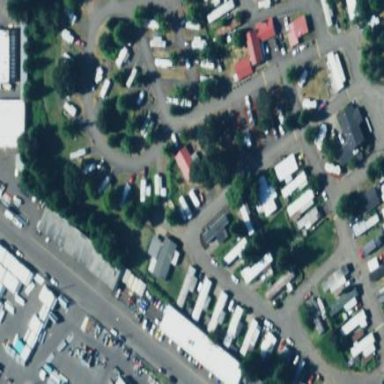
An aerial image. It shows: Residential area known as trailer park.